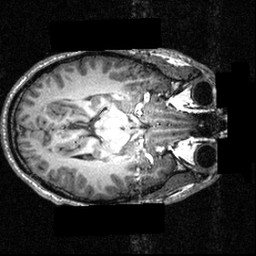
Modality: T1w
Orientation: axial
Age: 21
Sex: male
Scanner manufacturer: siemens
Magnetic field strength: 3.951 T
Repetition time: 1.5 s
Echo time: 0.00335 s